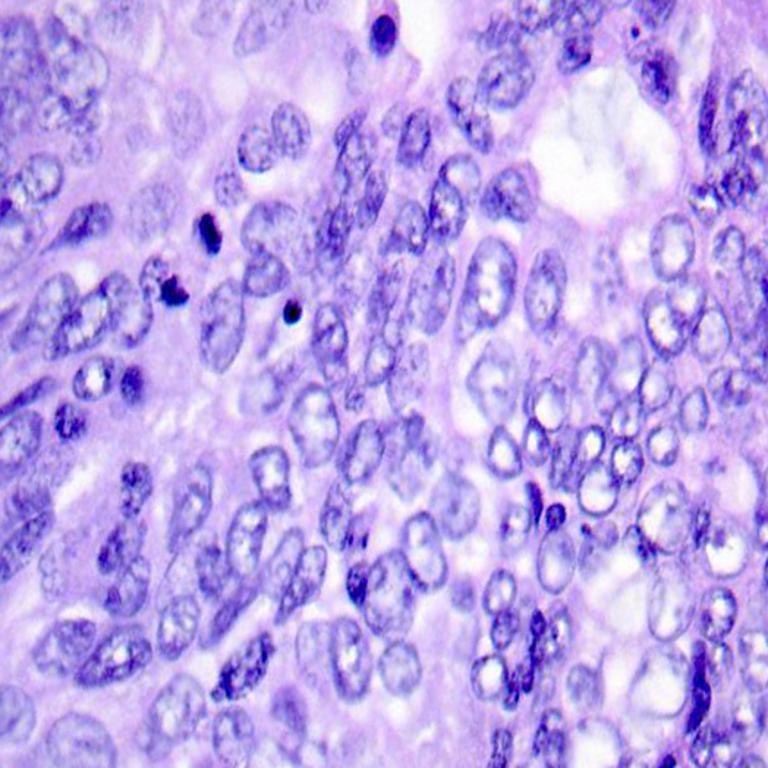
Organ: colon
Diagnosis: adenocarcinomas